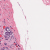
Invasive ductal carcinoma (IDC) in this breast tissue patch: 0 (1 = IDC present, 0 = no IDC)